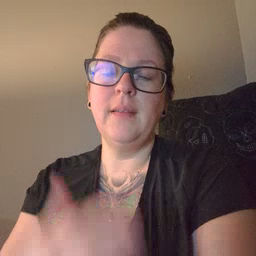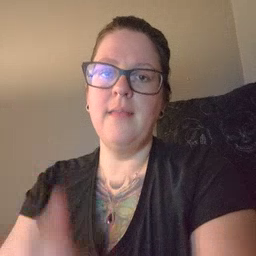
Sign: flag